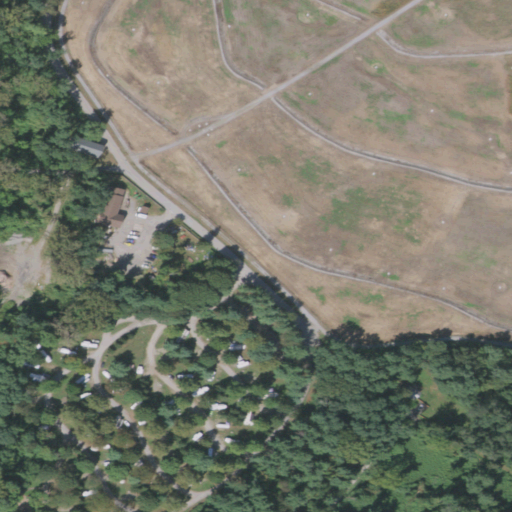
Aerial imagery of cape in New York named Croton Point containing low intensity development, barren land, medium intensity development, deciduous forest, grassland, open development, and evergreen forest